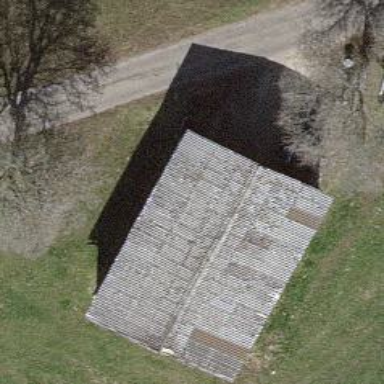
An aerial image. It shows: Building with gabled roof oriented along its length.